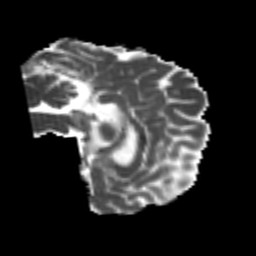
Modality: MD
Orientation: sagittal
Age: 22
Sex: female
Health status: healthy
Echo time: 0.074 s